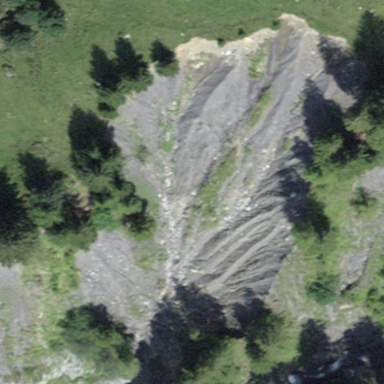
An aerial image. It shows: Natural scree.